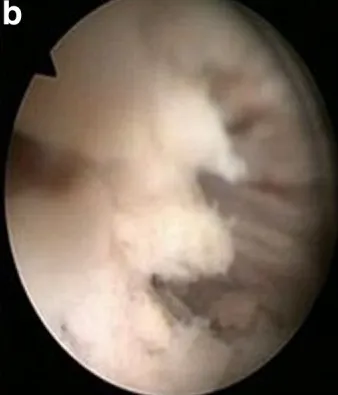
(b) Intraoperative nephroscopic view of necrotic material within the pelvicaliceal system.
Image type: endoscopy (arthroscopy)